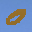
Label: 0